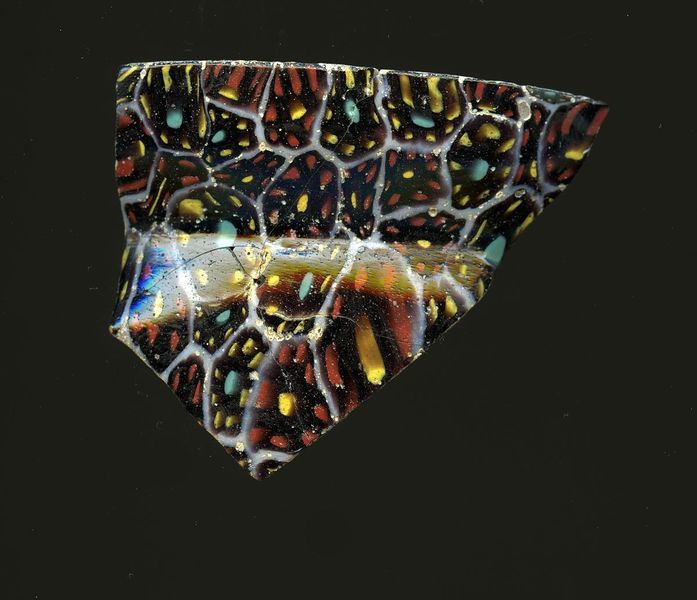
Titel: Fragment eines Gefäßes
Standort: Hamburg
Institution: Museum für Kunst und Gewerbe Hamburg
Schlagwörter: glas, antike, technik, kaiserzeit, aufbewahrung, blumenornamente, gefäß, behälter, frühe kaiserzeit, prinzipat, römische, millefiori, mittlere, späte